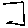
Label: square